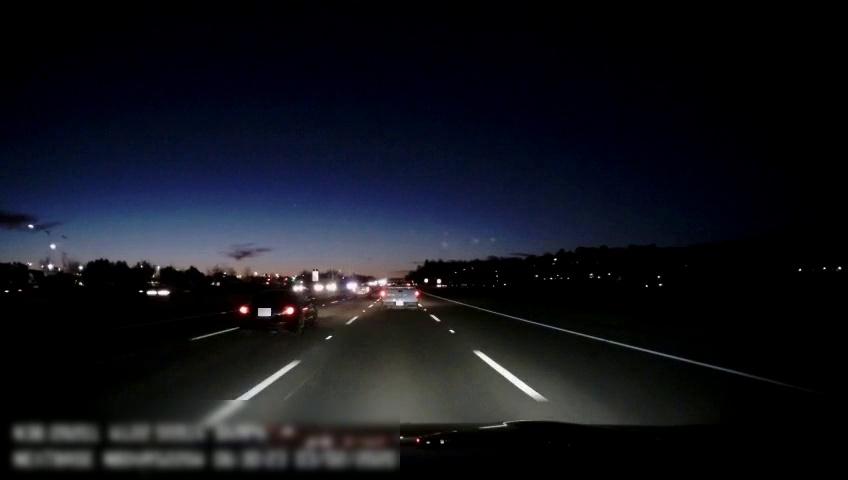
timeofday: Night
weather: Other
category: Drivable Space
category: Vehicles | Truck
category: Vehicles | Truck
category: Vehicles | Car
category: Vehicles | Car
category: Lanes | Alternate Lane
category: Lanes | Alternate Lane
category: Lanes | Alternate Lane
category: Lanes | Alternate Lane
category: Lanes | Alternate Lane